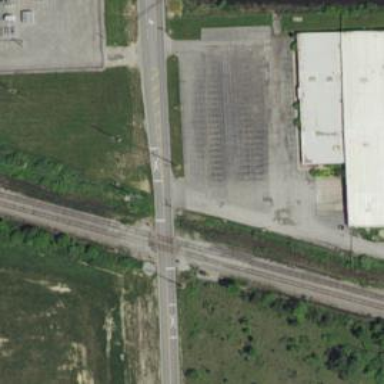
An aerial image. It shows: Level crossing along the railway.